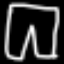
Label: pants